Question: Hey guys i am having an issue with java script and implementing a chart dashboard for my spread sheet. For testing purpose i have followed a tutorial by google to create a chart dashboard using my own spreadsheet. I tried to create a simple chart by substituting the URL address with my own spread sheet URL however this sort of backfired on me as i get this error message "Data column(s) for axis #0 cannot be of type string"
A copy of the table i am trying to implement into a chart is located here: <URL> it form 3 called "Attendance Record" which i want as a chart

so i followed the steps of the first link from google and edited to make sure it links right and points to a selected range of cells but changed the #gid to #gid3 as i read that the number at the end represents what form you are referring to. Then i specified the range at the end of the link by adding &rangeB2:C4 as i only want the name and number columns to be in the chart:
The link below is the one i edited and replaced .
<URL>
but for some reason it bring up the error message as stated in my question.
Ultimately correct me if i am wrong but i think it is something to do with the URL link i am using because i tried it with another link that they used as an example and it worked. I even copy and pasted the same data they used into my spreadsheet and then copied the url and still it didnt work.
So how do you get the correct link?
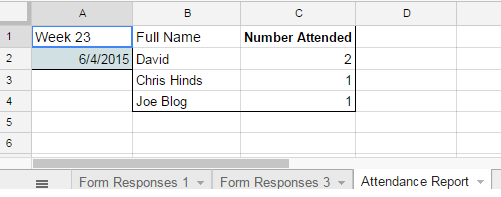
Answer: A visualization shouldn't be using an 'edit' URL, it should be using the GViz service, like:
'''
https://docs.google.com/spreadsheets/d/{key}/gviz/tq
'''
Following that, you include the parameters to obtain your data. Navigating to your "Attendance Record" sheet, you'll find that the 'gid=<PHONE>'. This is a permanent gid; the positional gid ('3') does not appear to work with the new Google Sheets.
To restrict the data to specific columns and rows, you pass in a query using the <URL>. For the specific cells you're looking at, this would work:
'''
tq=select B,C where B <> ""
'''
This reads:
- 'select B,C...'- '... where B <> ""'
... and will end up being 'B1:C4'.
The resulting URL:
'''
https://docs.google.com/spreadsheets/d/1FOVmfesx7ATNe8qjWjkU2GbjBCBZxL0BRswJv6rcGPs/gviz/tq?gid=<PHONE>&tq=select%20B,C%20where%20B%20%3C%3E%20%22%22
'''
Returns this (formatted for readability):
'''
google.visualization.Query.setResponse({
"version": "0.6",
"reqId": "0",
"status": "ok",
"sig": "792390171",
"table": {
"cols": [{
"id": "B",
"label": "",
"type": "string"
}, {
"id": "C",
"label": "Number Attended",
"type": "number",
"pattern": "General"
}],
"rows": [{
"c": [{
"v": "David "
}, {
"v": 2.0,
"f": "2"
}]
}, {
"c": [{
"v": "Chris Hinds"
}, {
"v": 1.0,
"f": "1"
}]
}, {
"c": [{
"v": "Joe Blog"
}, {
"v": 1.0,
"f": "1"
}]
}]
}
});
'''